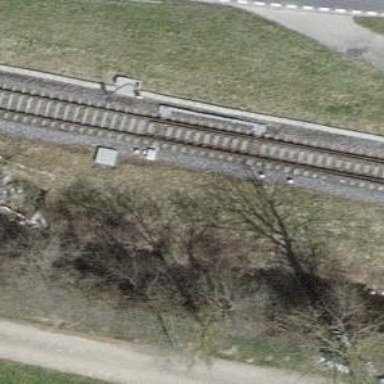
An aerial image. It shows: Railway switch.